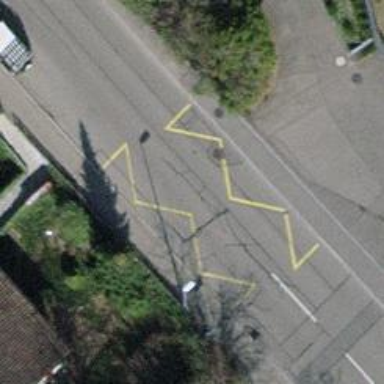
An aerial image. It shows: Public transport stop position.